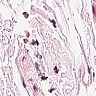
Metastatic tissue present: no